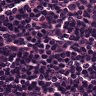
Metastatic tissue present: no